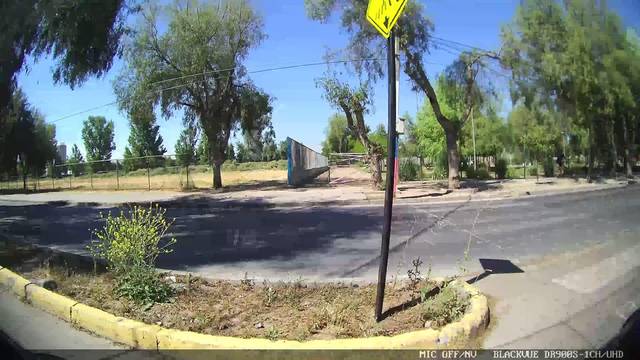
Region: Chile
Coordinates: -33.448, -70.762